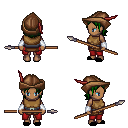
a pixel art fantasy rpg character, female body template, human, dark skin, leather chest armor, red pants, green long bangs hairstyle, leather cap, white cloth bracers, black slippers, spear, four views (front, back, left, right), 2x2 character sprite sheet, small pixel art, hard edges, no anti-aliasing